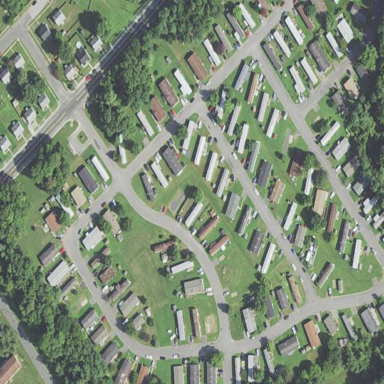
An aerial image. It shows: Residential area in small hamlet with static caravans.